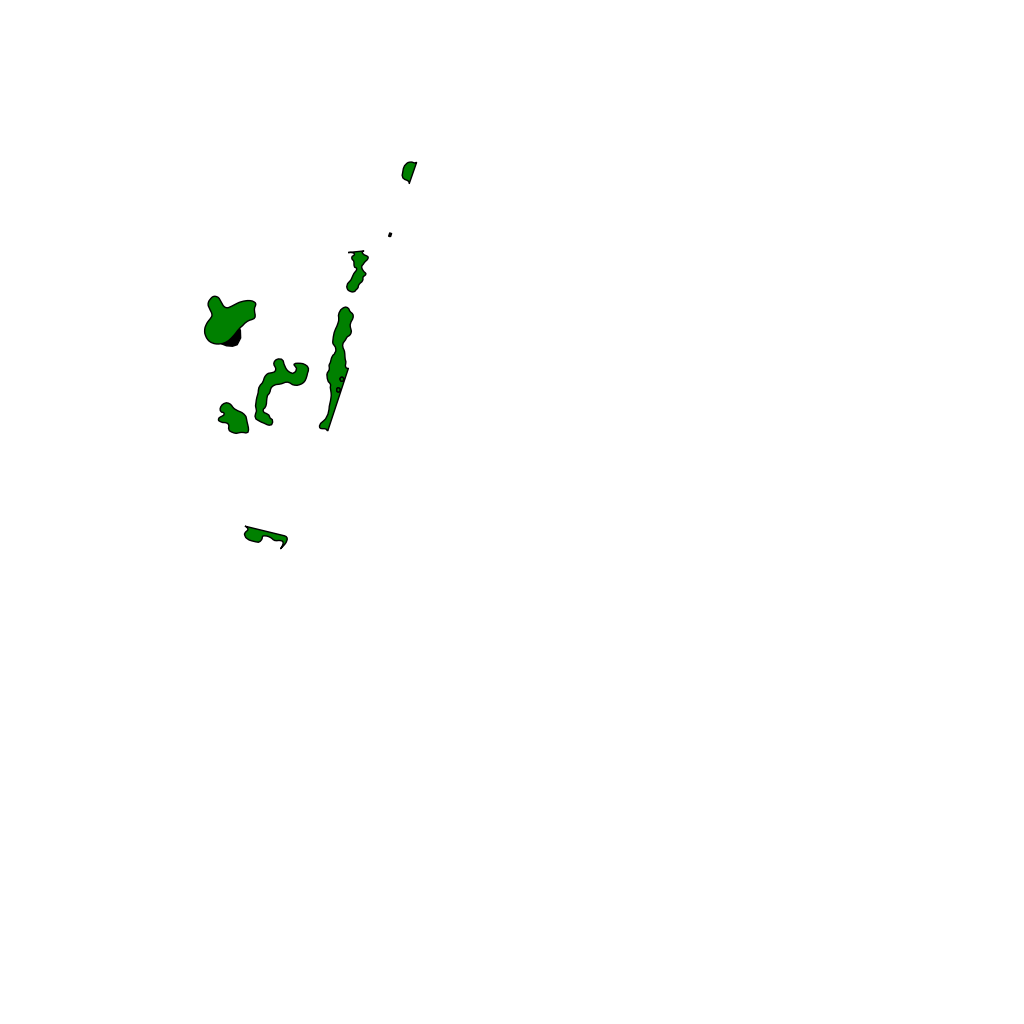
Tags: overhead vector_map, agriculture, recreation, special, modern, individual_rise, density_1, Building, Park, 1.0 km²